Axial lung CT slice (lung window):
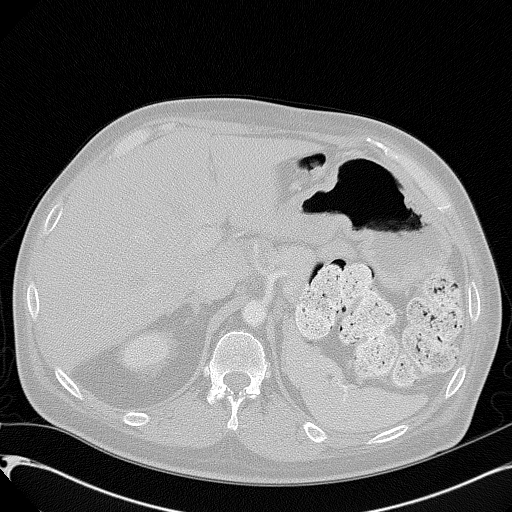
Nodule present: no